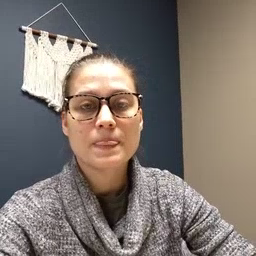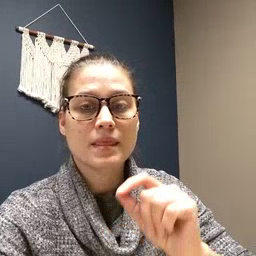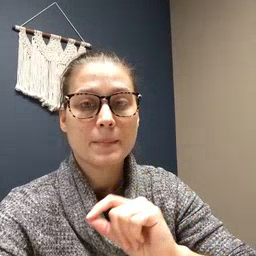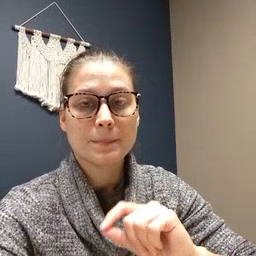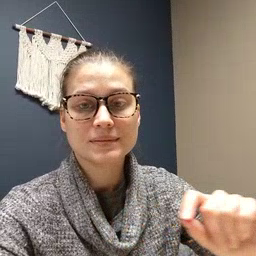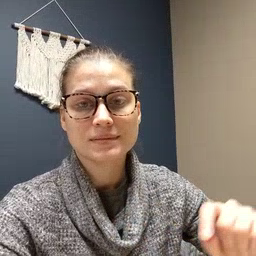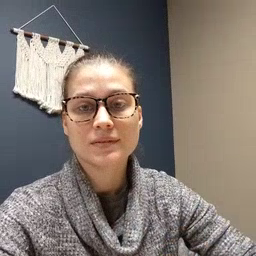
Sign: pencil